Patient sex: F
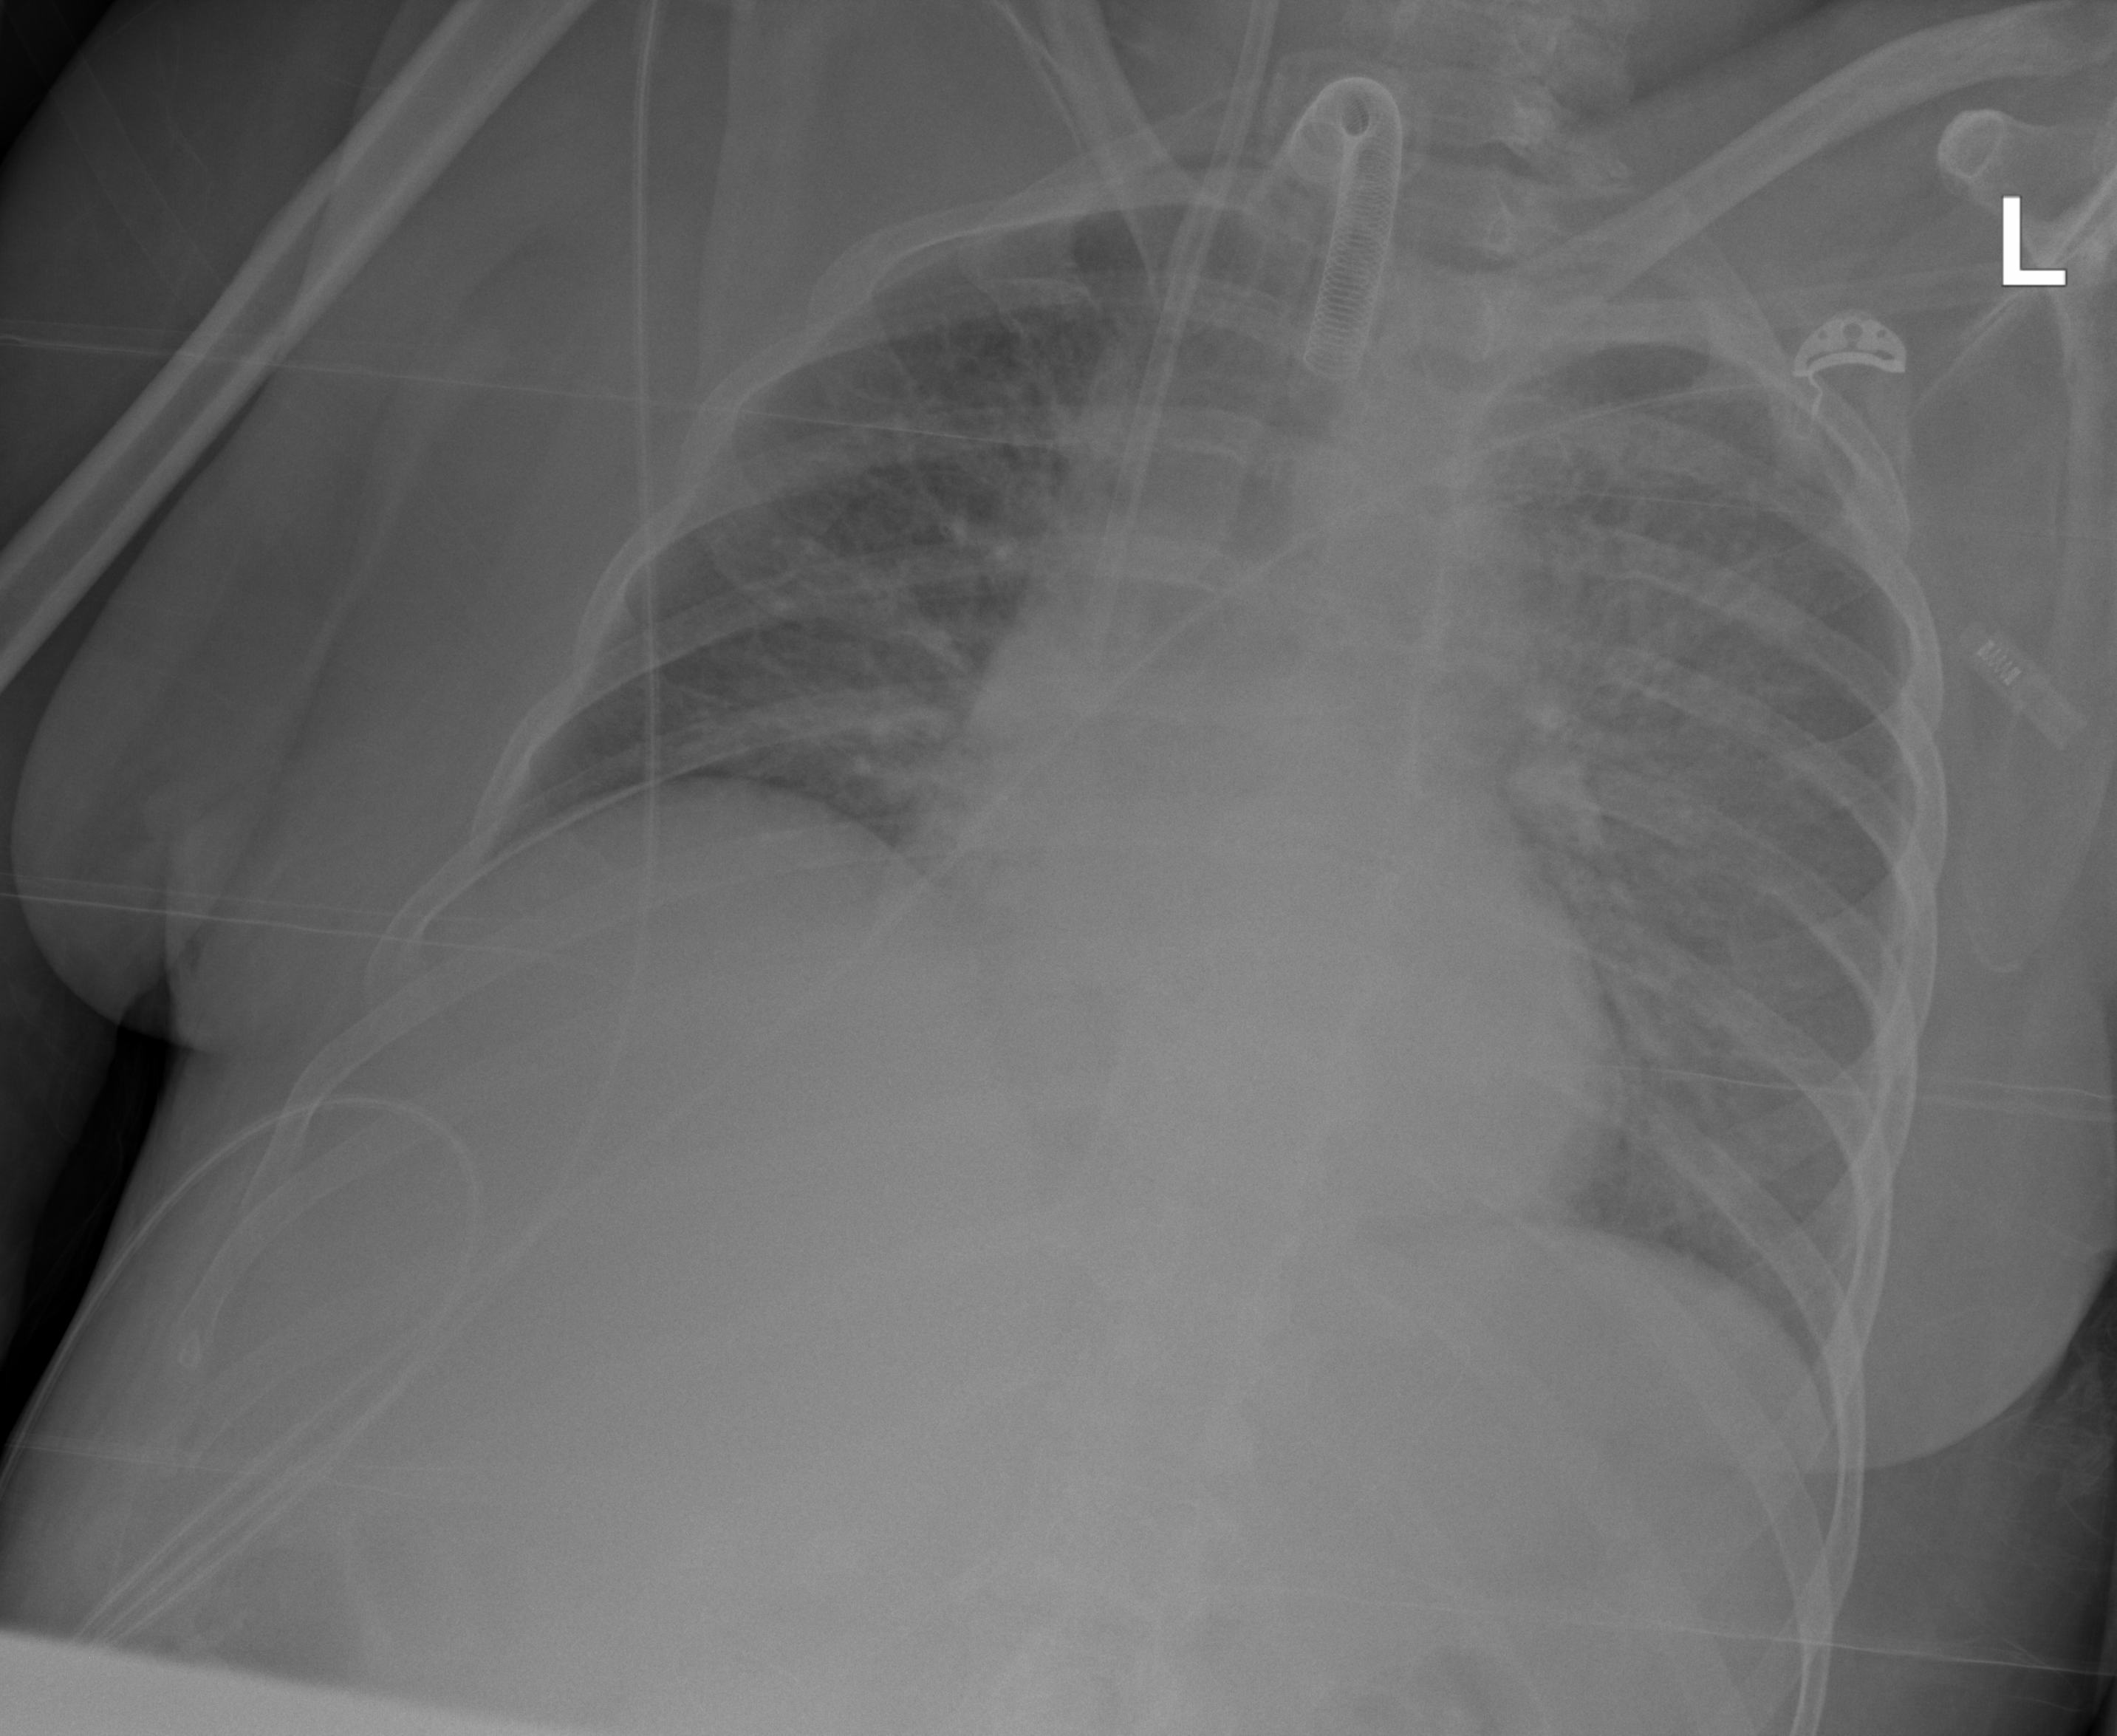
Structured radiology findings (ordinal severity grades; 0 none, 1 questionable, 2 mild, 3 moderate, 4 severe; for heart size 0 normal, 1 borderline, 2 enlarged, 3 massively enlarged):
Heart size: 0
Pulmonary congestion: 2
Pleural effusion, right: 0
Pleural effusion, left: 0
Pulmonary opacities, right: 0
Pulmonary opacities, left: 2
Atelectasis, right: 2
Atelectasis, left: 0